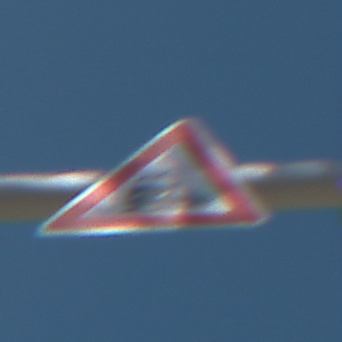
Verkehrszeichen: Bahnuebergang
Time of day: MorningAfternoon
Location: Outdoor (Special)
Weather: Clear
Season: NotSpecified
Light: Natural